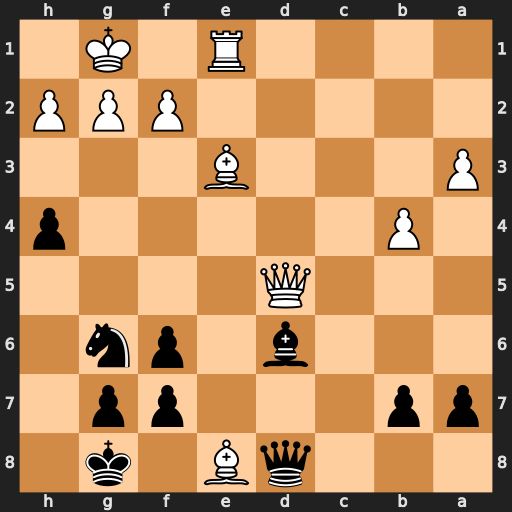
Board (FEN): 3qB1k1/pp3pp1/3b1pn1/3Q4/1P5p/P3B3/5PPP/4R1K1
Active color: b
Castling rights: -
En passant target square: -
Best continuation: Bxh2+ Kxh2 Qxd5